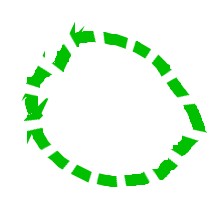
Shape: circle